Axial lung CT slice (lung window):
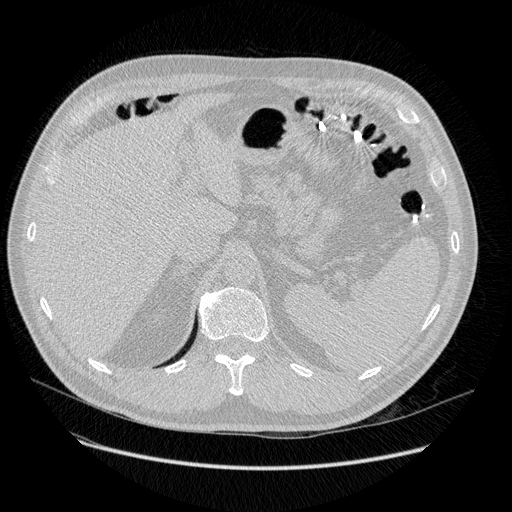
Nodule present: no